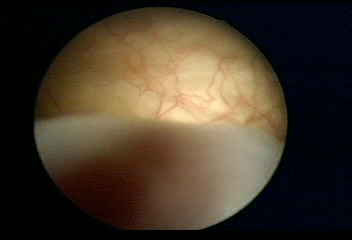
Modality: WLC
Class: Normal mucosa
Bladder cancer association: No